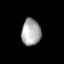
Tissue: lung
Cell type: Epithelial cells
Senescence score: 0.1778
Nuclear area (px): 504
Mean DAPI intensity: 169.244